Interaction volume radius: 10 \u00c5
Interaction volume height: 40 \u00c5
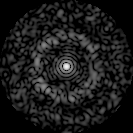
Disorder parameter: 0.8244